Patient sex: F
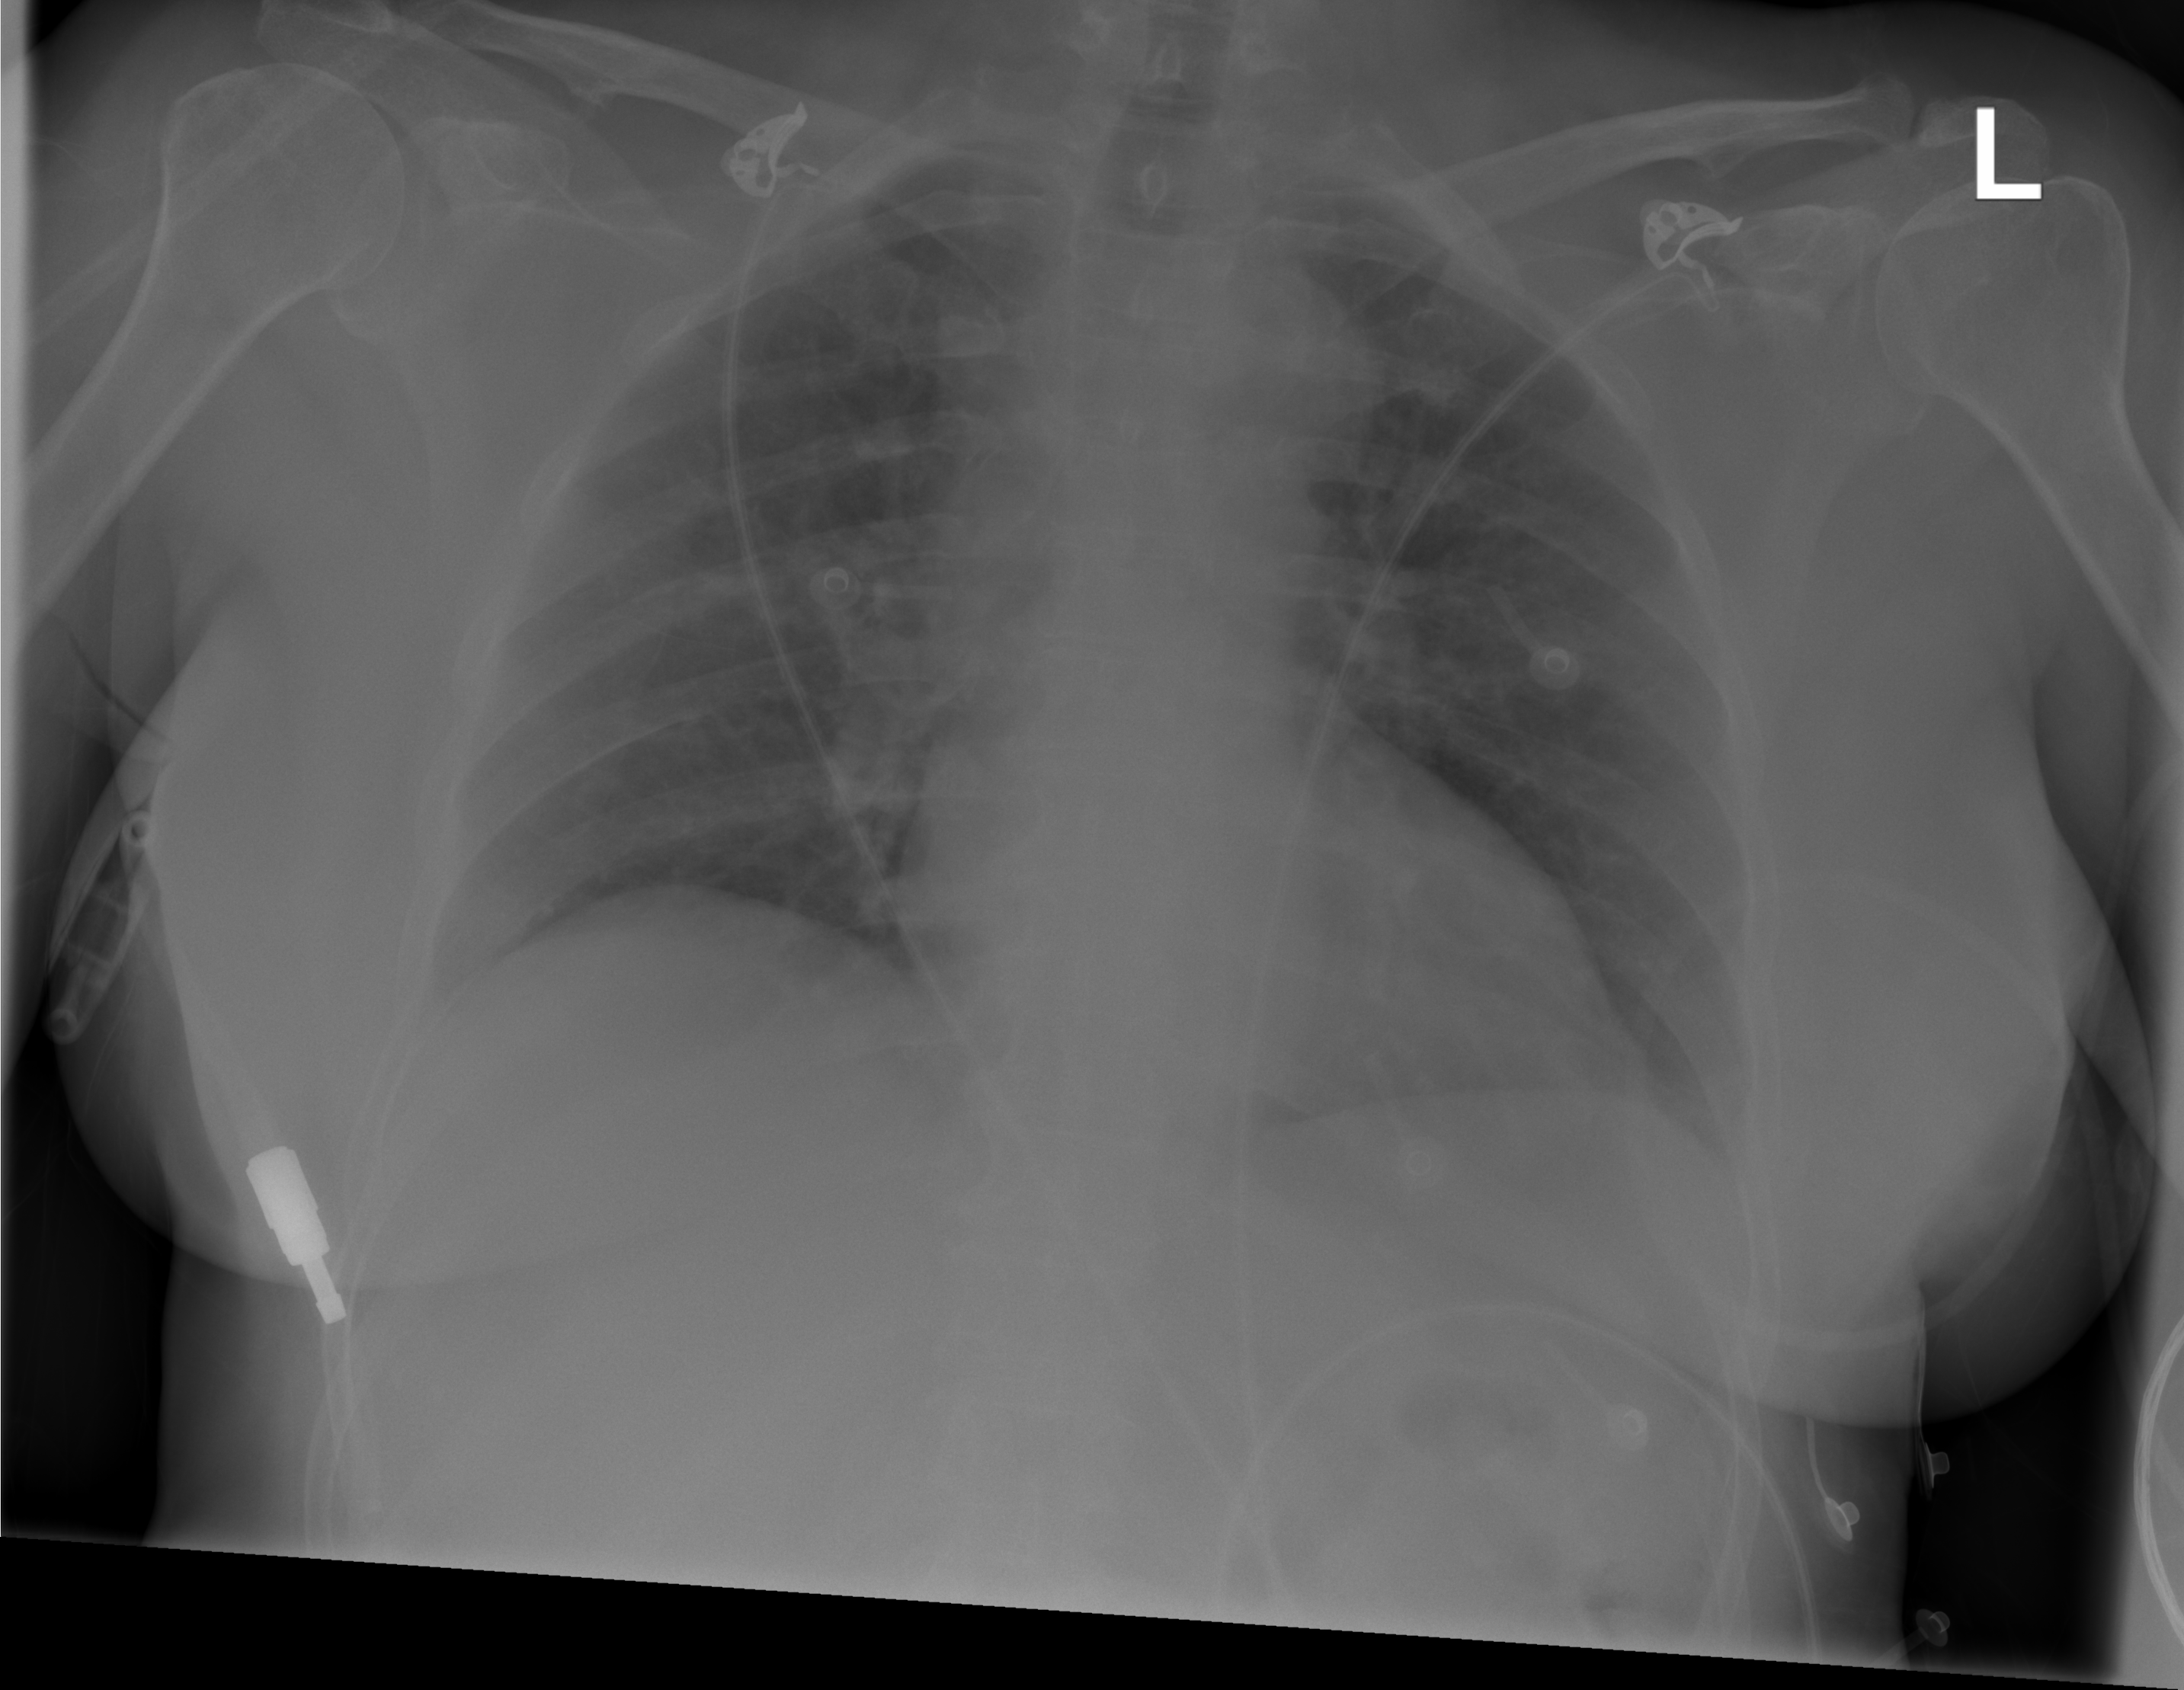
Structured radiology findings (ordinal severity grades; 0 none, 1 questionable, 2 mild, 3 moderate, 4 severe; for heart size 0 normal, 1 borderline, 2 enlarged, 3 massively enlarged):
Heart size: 0
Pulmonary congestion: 2
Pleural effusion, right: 0
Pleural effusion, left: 0
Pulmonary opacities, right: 0
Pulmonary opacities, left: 0
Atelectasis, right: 0
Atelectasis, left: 0